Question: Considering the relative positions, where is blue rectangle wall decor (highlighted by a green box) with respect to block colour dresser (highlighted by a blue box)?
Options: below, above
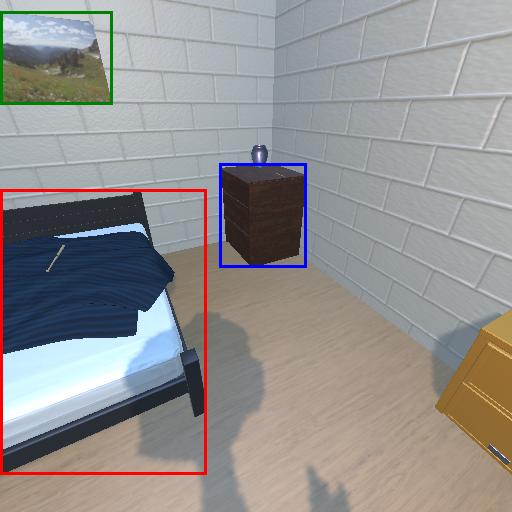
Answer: below